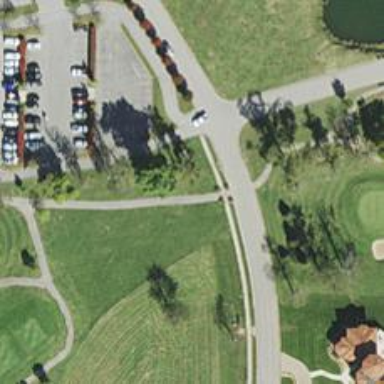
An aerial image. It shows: Path for both road and golf.